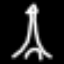
Label: The Eiffel Tower